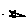
Label: star